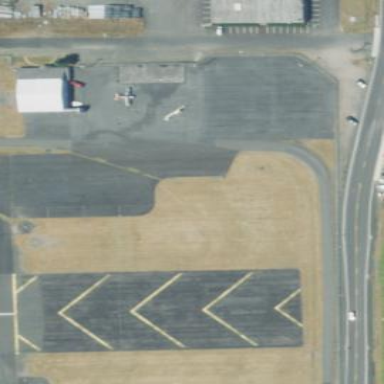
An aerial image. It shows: Apron at the airport.